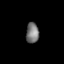
Tissue: prostate
Cell type: Myeloid cells
Senescence score: 0.8758
Nuclear area (px): 257
Mean DAPI intensity: 117.498